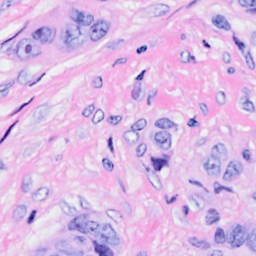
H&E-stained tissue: Breast